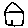
Label: house